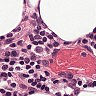
Metastatic tissue present: no